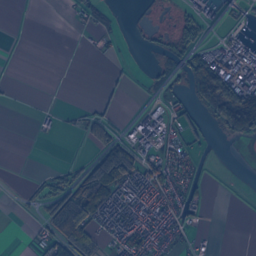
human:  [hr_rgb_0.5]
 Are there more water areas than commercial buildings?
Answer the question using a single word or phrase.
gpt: no

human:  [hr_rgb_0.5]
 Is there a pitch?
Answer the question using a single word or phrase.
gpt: yes

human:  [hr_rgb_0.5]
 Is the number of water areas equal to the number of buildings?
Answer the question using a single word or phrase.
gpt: no

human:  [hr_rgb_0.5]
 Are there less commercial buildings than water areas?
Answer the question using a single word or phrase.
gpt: no

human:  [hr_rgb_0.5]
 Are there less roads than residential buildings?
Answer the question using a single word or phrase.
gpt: yes

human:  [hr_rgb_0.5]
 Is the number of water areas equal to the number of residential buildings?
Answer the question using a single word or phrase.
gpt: no

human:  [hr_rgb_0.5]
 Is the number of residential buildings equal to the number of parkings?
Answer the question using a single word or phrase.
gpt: no

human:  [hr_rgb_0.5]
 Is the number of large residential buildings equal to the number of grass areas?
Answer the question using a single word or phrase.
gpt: no

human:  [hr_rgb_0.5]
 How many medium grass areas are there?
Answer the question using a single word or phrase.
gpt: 26

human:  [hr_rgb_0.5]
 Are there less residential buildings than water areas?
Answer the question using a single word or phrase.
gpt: no

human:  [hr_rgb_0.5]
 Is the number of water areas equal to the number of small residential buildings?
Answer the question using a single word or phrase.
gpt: no

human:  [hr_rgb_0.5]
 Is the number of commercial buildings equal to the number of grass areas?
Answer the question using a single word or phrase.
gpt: no

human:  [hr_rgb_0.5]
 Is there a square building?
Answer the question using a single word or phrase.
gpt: yes

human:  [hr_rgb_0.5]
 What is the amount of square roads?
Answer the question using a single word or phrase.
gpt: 0

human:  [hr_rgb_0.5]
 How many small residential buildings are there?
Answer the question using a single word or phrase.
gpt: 2573

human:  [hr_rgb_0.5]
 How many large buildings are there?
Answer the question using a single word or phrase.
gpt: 1

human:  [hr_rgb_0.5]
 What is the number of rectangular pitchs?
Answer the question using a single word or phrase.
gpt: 8

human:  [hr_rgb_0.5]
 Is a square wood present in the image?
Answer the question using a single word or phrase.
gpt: no

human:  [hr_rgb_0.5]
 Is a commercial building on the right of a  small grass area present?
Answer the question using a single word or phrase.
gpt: yes

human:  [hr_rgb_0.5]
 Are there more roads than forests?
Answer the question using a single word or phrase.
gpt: yes

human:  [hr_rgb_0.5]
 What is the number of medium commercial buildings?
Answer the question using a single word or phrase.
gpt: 20

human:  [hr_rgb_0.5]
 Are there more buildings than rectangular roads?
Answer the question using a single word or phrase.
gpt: yes

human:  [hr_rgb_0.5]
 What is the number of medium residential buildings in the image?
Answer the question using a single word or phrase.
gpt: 7

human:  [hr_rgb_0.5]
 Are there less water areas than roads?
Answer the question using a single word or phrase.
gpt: yes

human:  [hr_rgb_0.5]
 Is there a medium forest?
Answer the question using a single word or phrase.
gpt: yes

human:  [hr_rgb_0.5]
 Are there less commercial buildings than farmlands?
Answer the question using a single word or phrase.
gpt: no

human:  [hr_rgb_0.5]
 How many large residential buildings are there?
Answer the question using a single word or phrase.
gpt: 1

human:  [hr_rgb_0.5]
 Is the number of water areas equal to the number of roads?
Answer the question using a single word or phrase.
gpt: no

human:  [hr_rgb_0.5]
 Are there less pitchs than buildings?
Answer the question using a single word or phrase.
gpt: yes

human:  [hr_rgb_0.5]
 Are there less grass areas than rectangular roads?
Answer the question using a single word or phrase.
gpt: no

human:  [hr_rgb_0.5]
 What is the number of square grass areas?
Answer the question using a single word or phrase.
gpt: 1

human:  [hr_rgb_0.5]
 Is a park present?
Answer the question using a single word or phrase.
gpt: yes

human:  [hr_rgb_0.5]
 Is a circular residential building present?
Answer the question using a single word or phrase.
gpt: yes

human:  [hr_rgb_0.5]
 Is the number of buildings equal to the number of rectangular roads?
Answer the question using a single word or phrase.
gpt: no

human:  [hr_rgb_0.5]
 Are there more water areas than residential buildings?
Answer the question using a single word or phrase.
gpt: no

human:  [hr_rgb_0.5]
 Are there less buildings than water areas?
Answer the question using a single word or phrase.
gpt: no